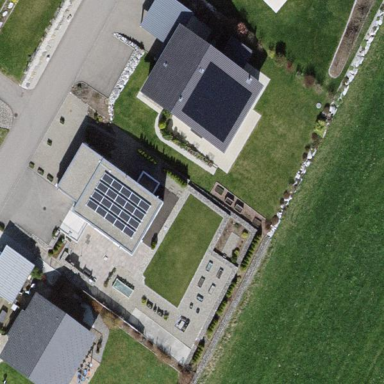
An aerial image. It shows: Simple house.